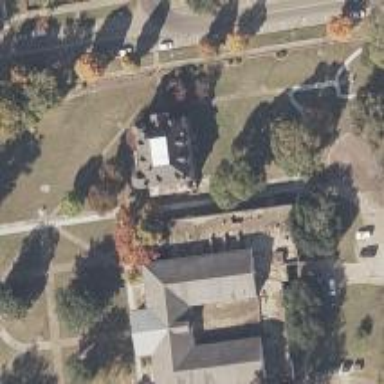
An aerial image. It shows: View of university building.